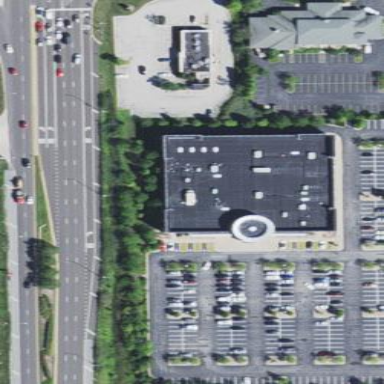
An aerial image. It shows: Commercial building that houses fitness center.